Question: My GridView items having the size of it's 'first item size'. How do i can change this behaviour ?
How to display 'GridView items' with variable 'Width' as per the content ?

I want to show the first one but i am getting second one. Any suggestion to do that?
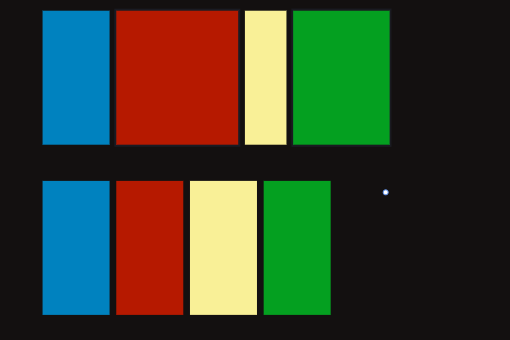
Answer: Here is my solution.
//variable sized grid view
'''
public class VariableSizedGridView : GridView
{
protected override void PrepareContainerForItemOverride(Windows.UI.Xaml.DependencyObject element, object item)
{
try
{
dynamic gridItem = item;
var typeItem = item as CommonType;
if (typeItem != null)
{
var heightPecentage = (300.0 / typeItem.WbmImage.PixelHeight);
var itemWidth = typeItem.WbmImage.PixelWidth * heightPecentage;
var columnSpan = Convert.ToInt32(itemWidth / 10.0);
if (gridItem != null)
{
element.SetValue(VariableSizedWrapGrid.ItemWidthProperty, itemWidth);
element.SetValue(VariableSizedWrapGrid.ColumnSpanProperty, columnSpan);
element.SetValue(VariableSizedWrapGrid.RowSpanProperty, 1);
}
}
}
catch
{
element.SetValue(VariableSizedWrapGrid.ItemWidthProperty, 100);
element.SetValue(VariableSizedWrapGrid.ColumnSpanProperty, 1);
element.SetValue(VariableSizedWrapGrid.RowSpanProperty, 1);
}
finally
{
base.PrepareContainerForItemOverride(element, item);
}
}
'''
//Collection View source
'''
<CollectionViewSource x:Name="collectionViewSource"
Source="{Binding ImageList,Mode=TwoWay}"
IsSourceGrouped="False"
ItemsPath="Items" />
'''
//variable sized Grid view xaml
'''
<controls:VariableSizedGridView x:Name="ImageGridView"
AutomationProperties.AutomationId="ImageGridView"
ItemsSource="{Binding Source={StaticResource collectionViewSource}}"
IsItemClickEnabled="True"
TabIndex="1" >
<controls:VariableSizedGridView.ItemTemplate>
<DataTemplate>
<Grid Height="300" >
<Image Stretch="Uniform" Source="{Binding WbmImage}" />
</Grid>
</DataTemplate>
</controls:VariableSizedGridView.ItemTemplate>
<controls:VariableSizedGridView.ItemsPanel>
<ItemsPanelTemplate>
<VariableSizedWrapGrid ItemWidth="10" ItemHeight="300" Orientation="Vertical"/>
</ItemsPanelTemplate>
</controls:VariableSizedGridView.ItemsPanel>
</controls:VariableSizedGridView>
'''